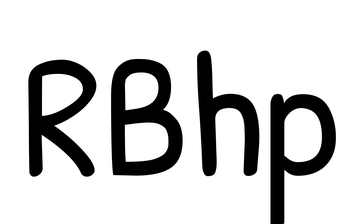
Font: PatrickHand-Regular